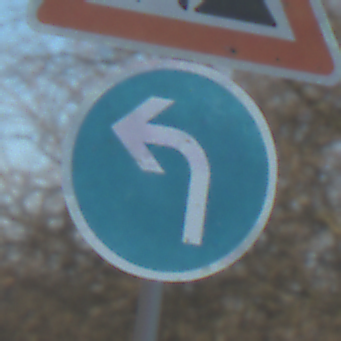
Verkehrszeichen: VorgeschriebeneFahrtrichtungLinks
Zusatzzeichen oben: Arbeitsstelle
Umgebung: Outdoor, Nature
Tageszeit: MorningAfternoon
Wetter: Clear
Licht: Natural
Jahreszeit: NotSpecified
Kontrast: HighContrast